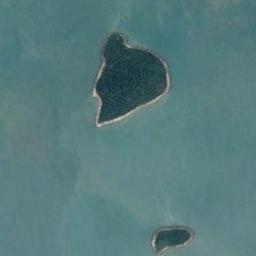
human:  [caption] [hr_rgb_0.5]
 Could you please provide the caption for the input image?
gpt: The shape of the island is almost rectangular .

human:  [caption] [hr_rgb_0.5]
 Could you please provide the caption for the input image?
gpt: There are two green islands on the pale blue sea, And there are white sand beaches on the outer circle .

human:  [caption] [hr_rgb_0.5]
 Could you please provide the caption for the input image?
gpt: A big island and a small island have dense vegetation and the waters around the islands is light blue .

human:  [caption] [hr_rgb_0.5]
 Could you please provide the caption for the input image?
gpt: The island above is bigger than the island below .

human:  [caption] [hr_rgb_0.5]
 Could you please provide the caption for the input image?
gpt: There are two green islands on a blue sea .